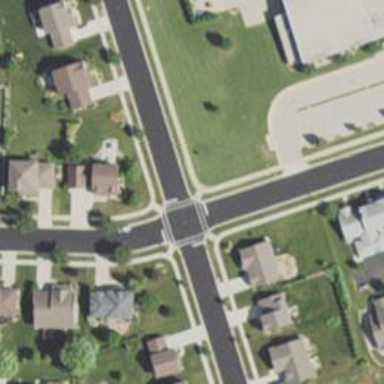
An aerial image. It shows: Crossing on footway.